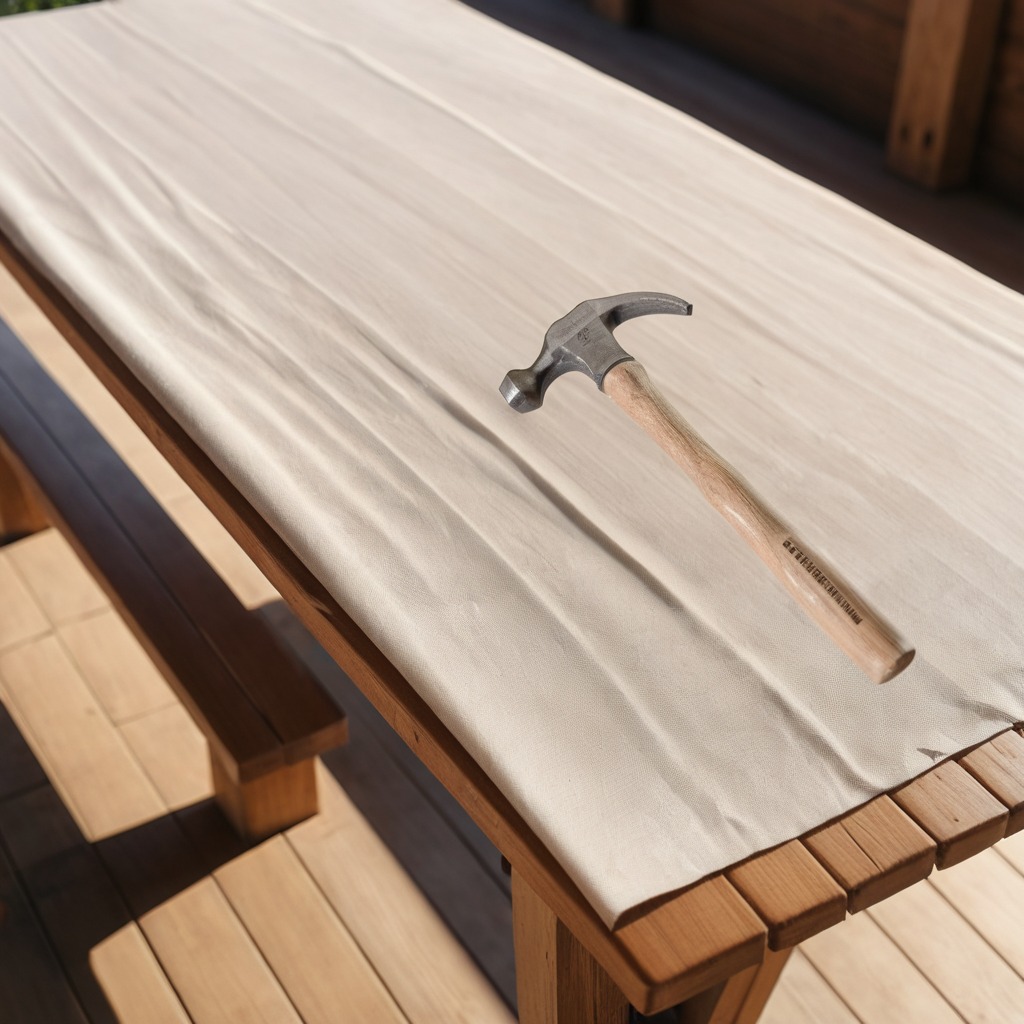
A hammer is lying on the wooden table in the outdoor workshop during daytime bright natural light soft shadows worn but beneath the cloth.